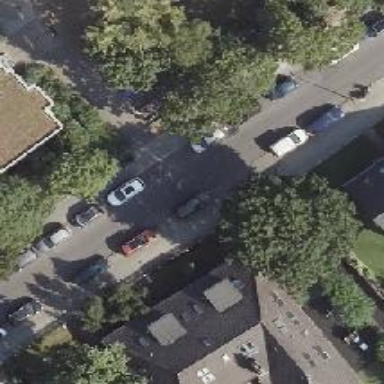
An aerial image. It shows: Residential road with asphalt surface and separate sidewalk.